Field crop: maize
Growth stage: 1
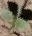
Species: datura